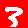
Digit: 3